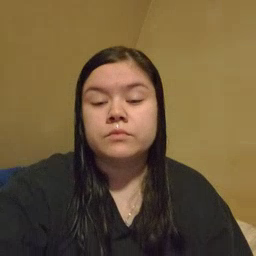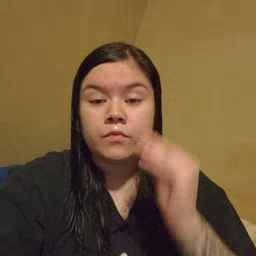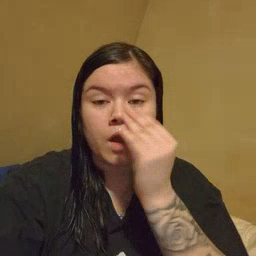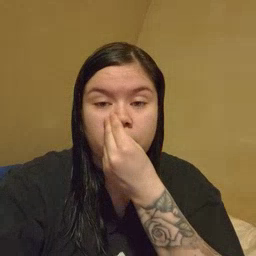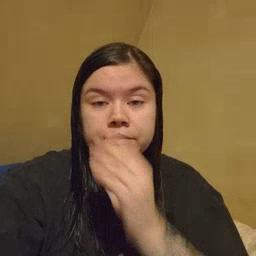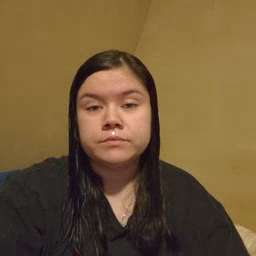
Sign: flower